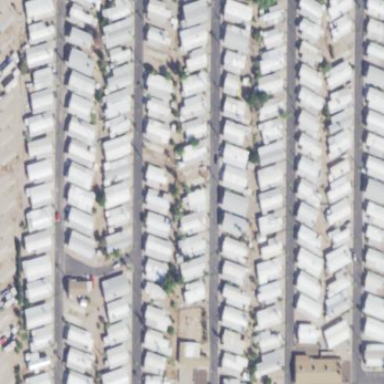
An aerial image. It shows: Residential area known as trailer park.